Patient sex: M
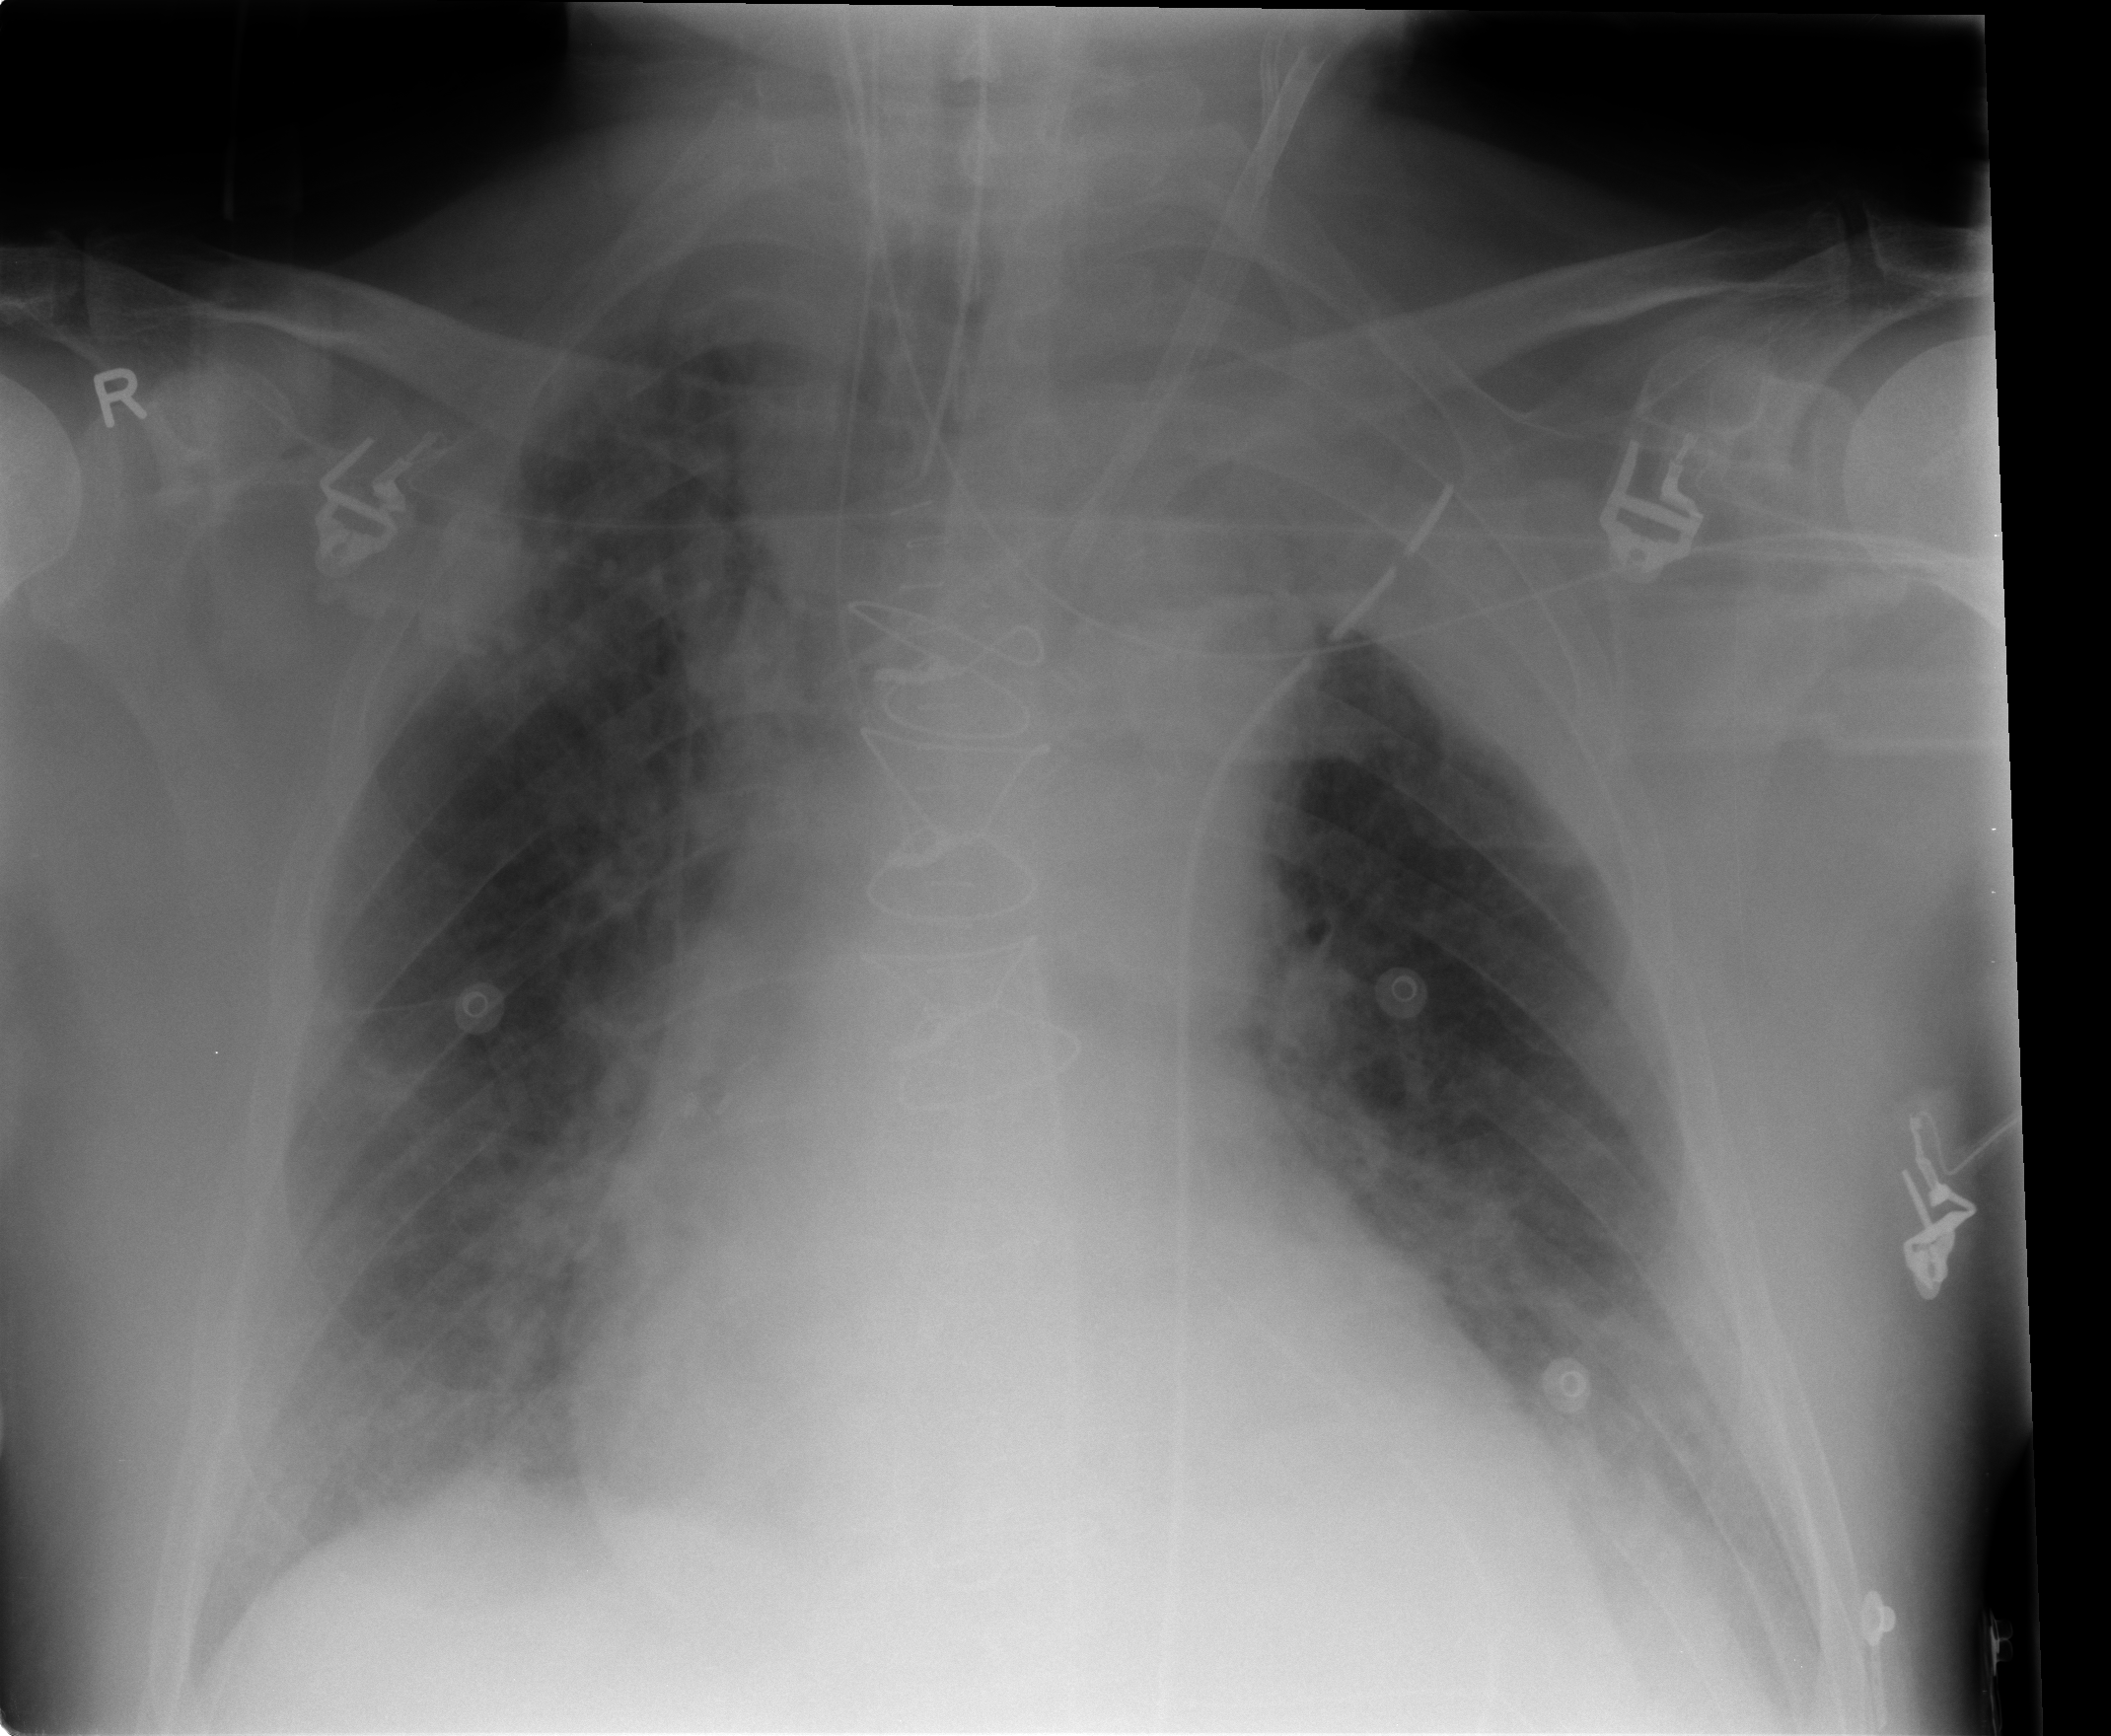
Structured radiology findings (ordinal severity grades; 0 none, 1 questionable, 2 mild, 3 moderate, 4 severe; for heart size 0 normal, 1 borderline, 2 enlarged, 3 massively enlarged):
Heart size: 2
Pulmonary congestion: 1
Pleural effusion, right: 0
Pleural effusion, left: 0
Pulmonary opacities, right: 1
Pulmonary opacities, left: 2
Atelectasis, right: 2
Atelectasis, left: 2